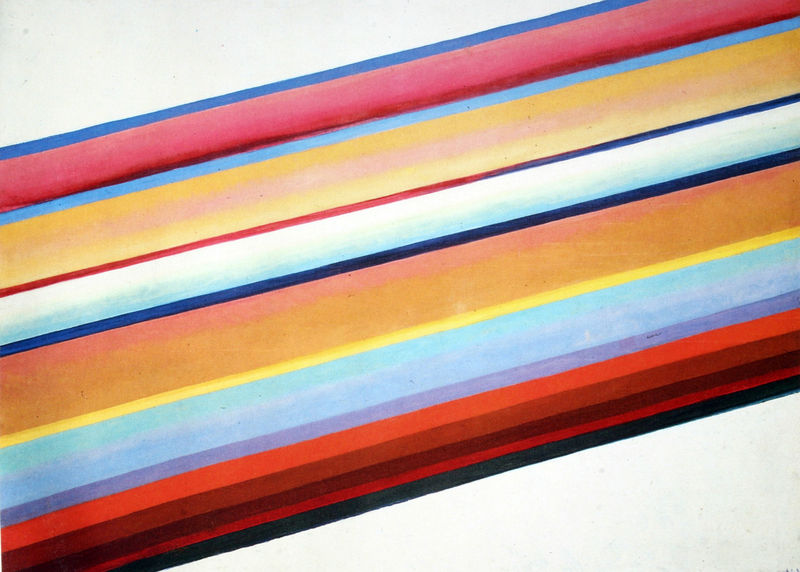
Titel: Bewegung im Raum
Künstler: Michail Matjuschin
Standort: St. Petersburg
Institution: Russisches Museum
Schlagwörter: blau, dunkel, gemälde, weiß, gelb, grün, ocker, ausschnitt, bunt, hell, orange, schwarz, rot, malerei, muster, band, rahmen, bild, stoff, rosa, schräg, hellblau, bogen, abstrakt, farben, modern, farbe, graphik, lila, schattierungen, violett, linien, dick, dunkelblau, tapete, schmal, dunkelrot, gerade, gestreift, streifen, dünn, striche, abstraktion, pink, linie, strich, quer, palette, ecken, diagonal, schattiert, diagonale, veilchen, bordeauxrot, breit, blaß, aufsteigend, ungegenständlich, verlauf, bordeaux, längs, steigend, markise, parallelen, winkel, regenbogen, farbstrich, spektralfarben, leger, bildrahmen, farbspiel, dicke, dünne, lichtenstein, markisenstoff, blau rot gelb, schwäg